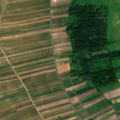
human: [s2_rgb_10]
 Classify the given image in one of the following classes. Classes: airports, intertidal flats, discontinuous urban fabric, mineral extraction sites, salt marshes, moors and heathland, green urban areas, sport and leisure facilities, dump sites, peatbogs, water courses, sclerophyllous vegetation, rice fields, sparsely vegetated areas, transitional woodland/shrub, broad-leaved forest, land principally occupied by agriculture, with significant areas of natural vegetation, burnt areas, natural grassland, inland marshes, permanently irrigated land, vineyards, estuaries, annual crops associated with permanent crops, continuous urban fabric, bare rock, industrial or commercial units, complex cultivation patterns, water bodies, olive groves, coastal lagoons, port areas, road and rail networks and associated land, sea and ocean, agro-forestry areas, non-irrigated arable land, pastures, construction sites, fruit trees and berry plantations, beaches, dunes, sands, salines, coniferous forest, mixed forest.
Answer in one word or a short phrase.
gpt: vineyards, pastures, complex cultivation patterns, land principally occupied by agriculture, with significant areas of natural vegetation